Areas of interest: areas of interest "Business office"
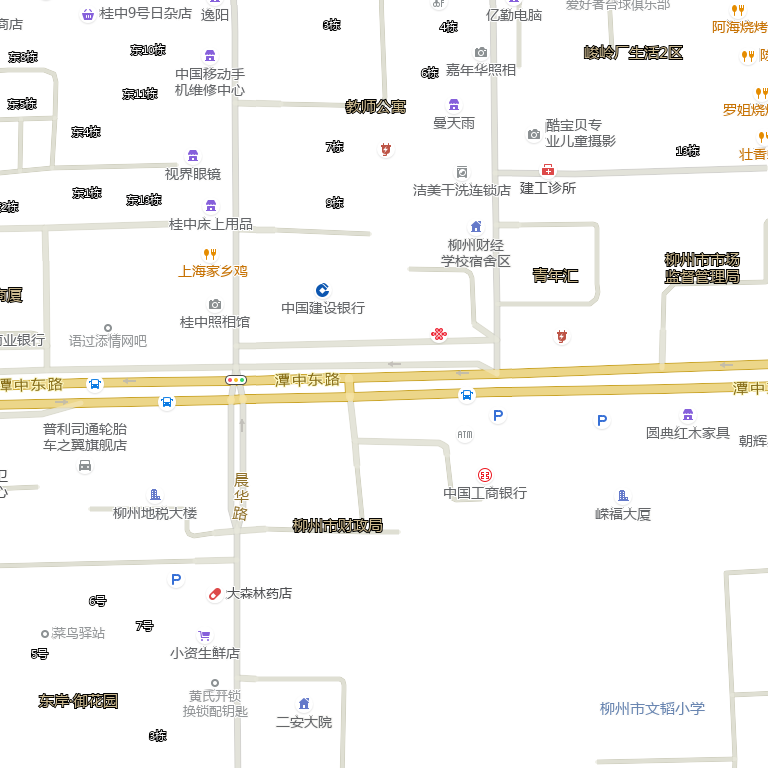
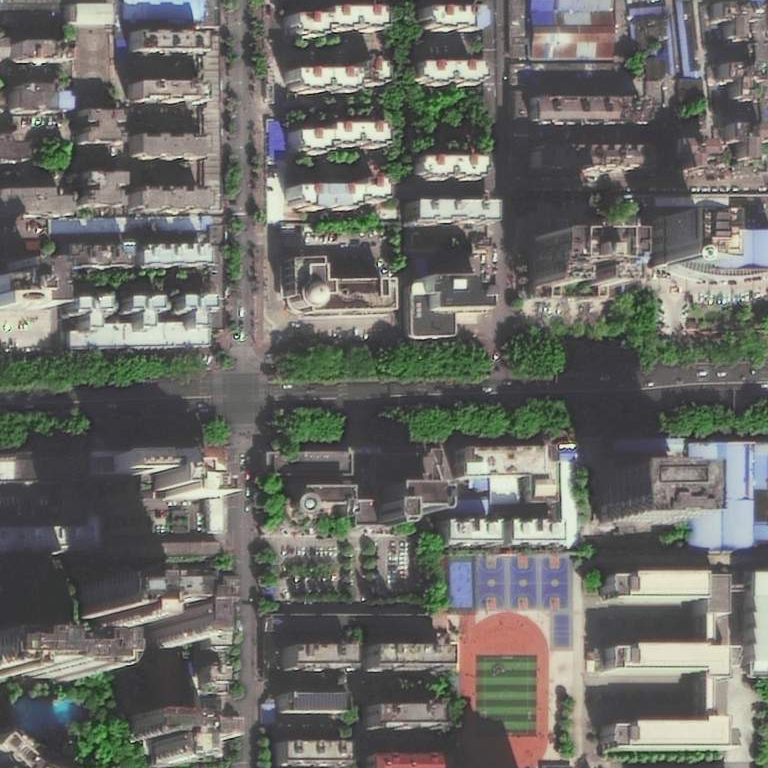